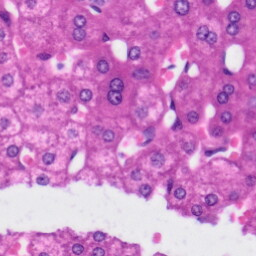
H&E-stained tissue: Liver